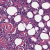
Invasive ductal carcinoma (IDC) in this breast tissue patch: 1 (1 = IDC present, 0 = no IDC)